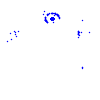
Particle: electron